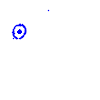
Particle: kaon